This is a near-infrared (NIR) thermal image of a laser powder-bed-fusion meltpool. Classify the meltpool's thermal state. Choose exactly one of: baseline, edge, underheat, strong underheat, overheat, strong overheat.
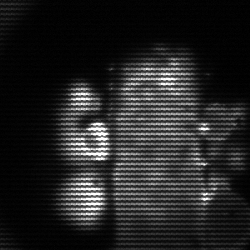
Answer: strong underheat